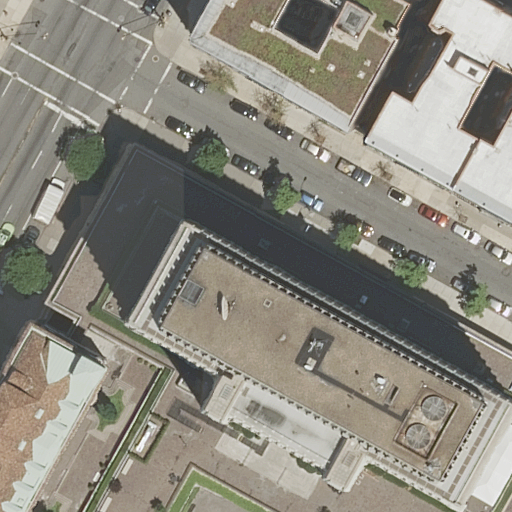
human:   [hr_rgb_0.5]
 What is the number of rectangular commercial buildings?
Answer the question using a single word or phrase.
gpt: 0

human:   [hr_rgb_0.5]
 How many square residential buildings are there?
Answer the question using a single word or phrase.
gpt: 0

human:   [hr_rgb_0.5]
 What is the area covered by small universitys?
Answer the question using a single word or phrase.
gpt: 0m2

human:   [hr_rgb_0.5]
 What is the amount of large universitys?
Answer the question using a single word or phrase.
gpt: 2

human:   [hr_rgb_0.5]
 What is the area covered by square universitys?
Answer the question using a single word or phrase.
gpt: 0m2

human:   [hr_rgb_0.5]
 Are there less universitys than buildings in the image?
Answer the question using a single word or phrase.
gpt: yes

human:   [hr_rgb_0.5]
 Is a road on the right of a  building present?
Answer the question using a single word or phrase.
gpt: yes

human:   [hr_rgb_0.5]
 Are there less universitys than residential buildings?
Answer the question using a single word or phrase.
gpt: yes

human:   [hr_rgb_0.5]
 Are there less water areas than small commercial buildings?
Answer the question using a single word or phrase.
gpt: no

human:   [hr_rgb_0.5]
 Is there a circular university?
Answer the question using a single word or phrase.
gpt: no

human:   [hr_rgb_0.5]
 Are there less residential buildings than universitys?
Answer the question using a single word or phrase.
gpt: no

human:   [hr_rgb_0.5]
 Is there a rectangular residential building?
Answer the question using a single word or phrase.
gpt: yes

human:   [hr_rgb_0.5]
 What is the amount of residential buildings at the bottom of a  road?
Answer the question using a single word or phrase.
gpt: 3

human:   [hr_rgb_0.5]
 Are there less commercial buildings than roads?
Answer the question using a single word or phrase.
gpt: yes

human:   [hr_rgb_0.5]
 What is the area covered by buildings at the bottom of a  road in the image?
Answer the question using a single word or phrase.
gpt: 5390m2

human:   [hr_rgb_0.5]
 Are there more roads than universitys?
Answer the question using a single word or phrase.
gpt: yes

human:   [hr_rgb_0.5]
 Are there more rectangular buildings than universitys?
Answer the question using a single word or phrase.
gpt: no

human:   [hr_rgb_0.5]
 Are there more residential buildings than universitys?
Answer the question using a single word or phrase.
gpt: yes

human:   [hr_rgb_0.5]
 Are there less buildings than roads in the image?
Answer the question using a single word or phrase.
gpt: no

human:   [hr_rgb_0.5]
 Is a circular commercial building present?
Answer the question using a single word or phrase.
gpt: no

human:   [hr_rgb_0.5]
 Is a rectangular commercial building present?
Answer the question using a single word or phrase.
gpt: no

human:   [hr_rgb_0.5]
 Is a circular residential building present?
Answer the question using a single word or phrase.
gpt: no

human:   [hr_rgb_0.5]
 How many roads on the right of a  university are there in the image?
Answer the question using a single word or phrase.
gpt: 0

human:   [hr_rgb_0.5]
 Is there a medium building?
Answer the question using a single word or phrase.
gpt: yes

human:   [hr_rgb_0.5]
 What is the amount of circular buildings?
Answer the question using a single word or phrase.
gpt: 0

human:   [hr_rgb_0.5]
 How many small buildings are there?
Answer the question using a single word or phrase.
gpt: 0

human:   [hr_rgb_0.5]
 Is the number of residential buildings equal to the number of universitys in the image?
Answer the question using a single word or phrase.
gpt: no

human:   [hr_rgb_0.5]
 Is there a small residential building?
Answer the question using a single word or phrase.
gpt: no

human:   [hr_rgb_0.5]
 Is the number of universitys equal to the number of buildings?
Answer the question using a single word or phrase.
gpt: no

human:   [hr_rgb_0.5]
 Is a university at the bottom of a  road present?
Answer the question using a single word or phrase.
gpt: no

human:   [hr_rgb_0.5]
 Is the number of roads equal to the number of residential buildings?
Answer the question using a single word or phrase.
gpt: no

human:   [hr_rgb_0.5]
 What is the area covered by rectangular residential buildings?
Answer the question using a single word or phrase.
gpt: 596m2

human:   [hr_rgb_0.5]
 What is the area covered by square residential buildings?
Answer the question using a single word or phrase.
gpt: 0m2

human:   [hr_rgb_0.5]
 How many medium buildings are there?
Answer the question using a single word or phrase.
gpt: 2

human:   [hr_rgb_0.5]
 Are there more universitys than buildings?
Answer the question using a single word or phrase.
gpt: no

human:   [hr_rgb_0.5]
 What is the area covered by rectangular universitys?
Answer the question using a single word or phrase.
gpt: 19648m2